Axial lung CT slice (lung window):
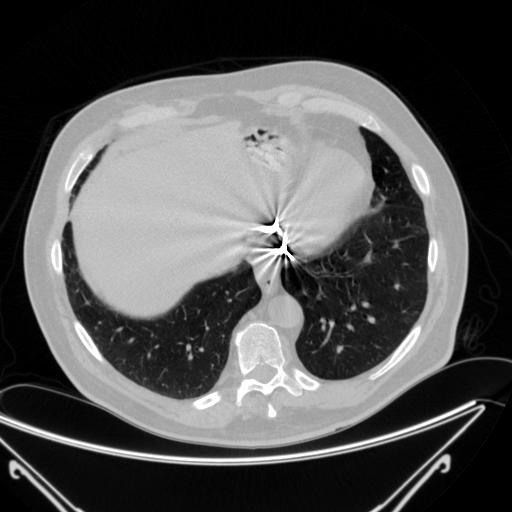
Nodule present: no